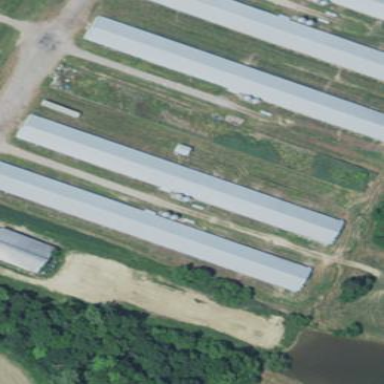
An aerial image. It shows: Farm auxiliary building.